Interaction volume radius: 10 \u00c5
Interaction volume height: 20 \u00c5
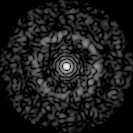
Disorder parameter: 0.8373